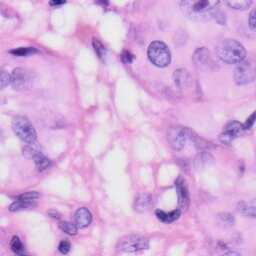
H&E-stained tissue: Skin